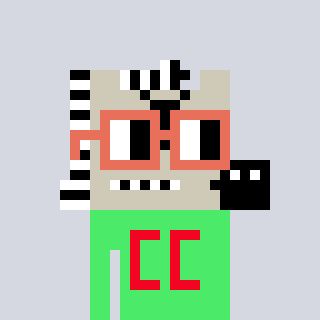
a pixel art character with square orange glasses, a zebra-shaped head and a teal-colored body on a cool background